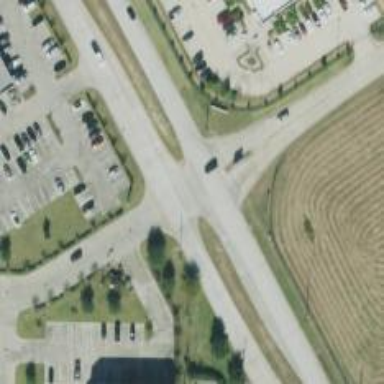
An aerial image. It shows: Secondary link road.